Question: I have a WPF/prism application similar to the mockup shown below:

Both TabControls contain a separate Prism region, the second one being nested into the first one. Now the toolbar should activate/deactive items depending on which view is currently active.
The toolbar is currently defined in the shell.
I tried using some sort of registry, where each ViewModel could register the toolbar commands it supports. However I then realized that the toolbar cannot know which view (and therefore which viewmodel) is active.
The problem is in the nesting, without that I could probably achieve what I wanted by binding the TabControl.SelectedItem property to the toolbar and use my registry from above.
Maybe there is a better way to do this? Or a way to let the toolbar find out which view is active?
I now tried to use ActiveAware ViewModels as descriped in this article: <URL>, however I now have the problem that when I switch from Tab "One" to Tab "Two" and back, the nested tab's "First Tab" GotFocus event is not fired, meaning the toolbar will represent the wrong view.
Maybe this is the way to go?
The problem seems to be that the second tabcontrol is not inside it's own scoped region. I'm using the ViewDiscovery approach to add views to my regions, so I'm not explicity creating the regionmanager in a scope. SyncActiveState seems to work only with scoped regions, as the first tabcontrol viewmodels correctly get updated when switching views.
Is there a way to use XAML to create a scoped region instead of a normal one?
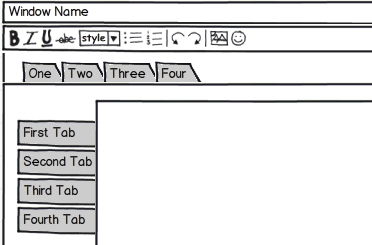
Answer: I now ended up with creating an extended TabControl that uses the SelectionChanged event to set IsActive on all items implementing a specific interface. Also it walks down the VisualTree and finds any extended TabControl and does the same for the items of these and so on.
Work pretty well here, we only use TabControls so far, so this solution works for me.